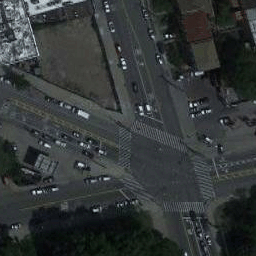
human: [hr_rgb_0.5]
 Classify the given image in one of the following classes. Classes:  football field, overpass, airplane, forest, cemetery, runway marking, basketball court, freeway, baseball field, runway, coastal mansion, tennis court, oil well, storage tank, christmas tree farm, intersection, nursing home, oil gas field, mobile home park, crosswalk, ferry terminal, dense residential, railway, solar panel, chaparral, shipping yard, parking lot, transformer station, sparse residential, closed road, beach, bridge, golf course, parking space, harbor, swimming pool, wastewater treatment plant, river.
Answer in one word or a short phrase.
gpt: intersection